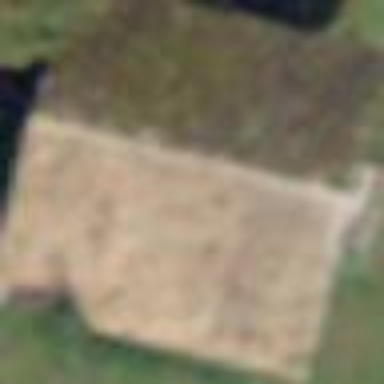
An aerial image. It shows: Rural barn.